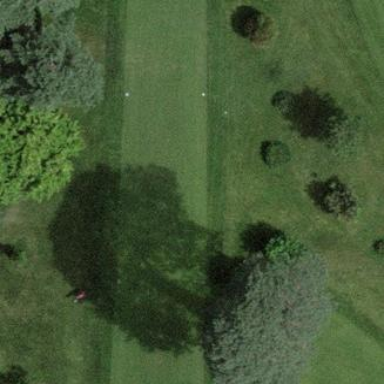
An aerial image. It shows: Golf tee.